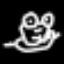
Label: frog